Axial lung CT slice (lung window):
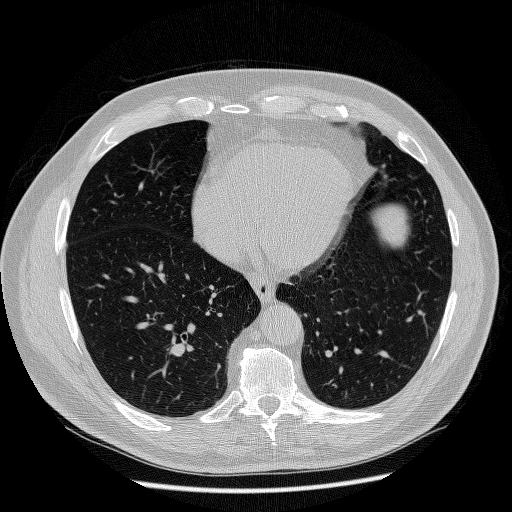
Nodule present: no